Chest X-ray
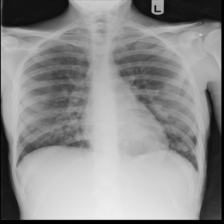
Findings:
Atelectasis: negative
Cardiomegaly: negative
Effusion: negative
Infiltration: negative
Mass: negative
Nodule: positive
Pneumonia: negative
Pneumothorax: negative
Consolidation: negative
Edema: negative
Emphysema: negative
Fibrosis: negative
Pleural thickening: negative
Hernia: negative